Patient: sex F, age 65
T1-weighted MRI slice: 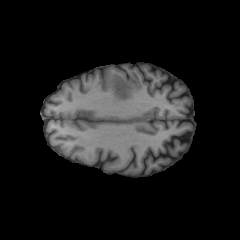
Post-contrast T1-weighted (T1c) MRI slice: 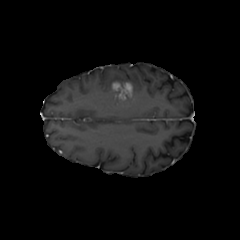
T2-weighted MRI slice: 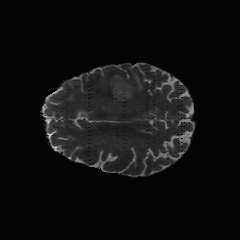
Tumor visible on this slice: yes
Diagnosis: Glioblastoma, IDH-wildtype
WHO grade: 4